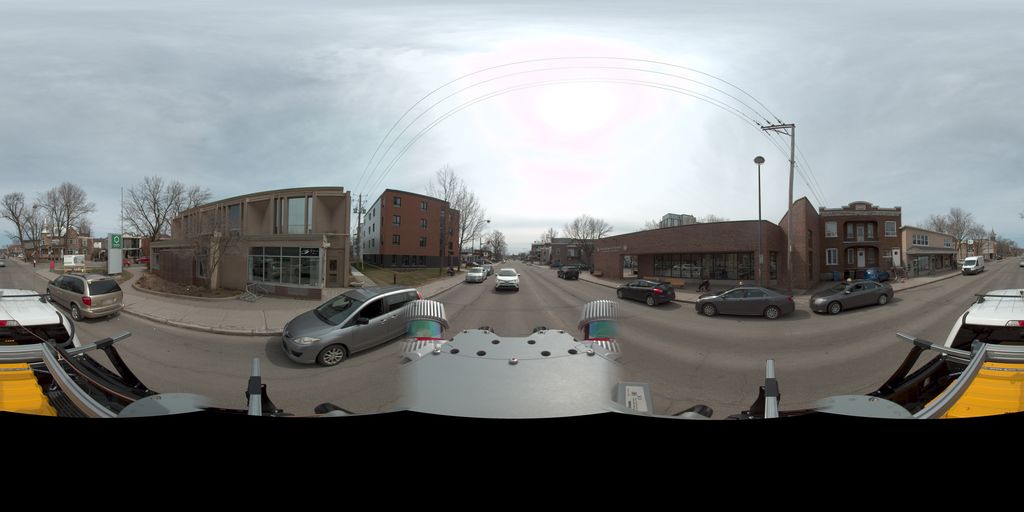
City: quebec_city